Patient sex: M
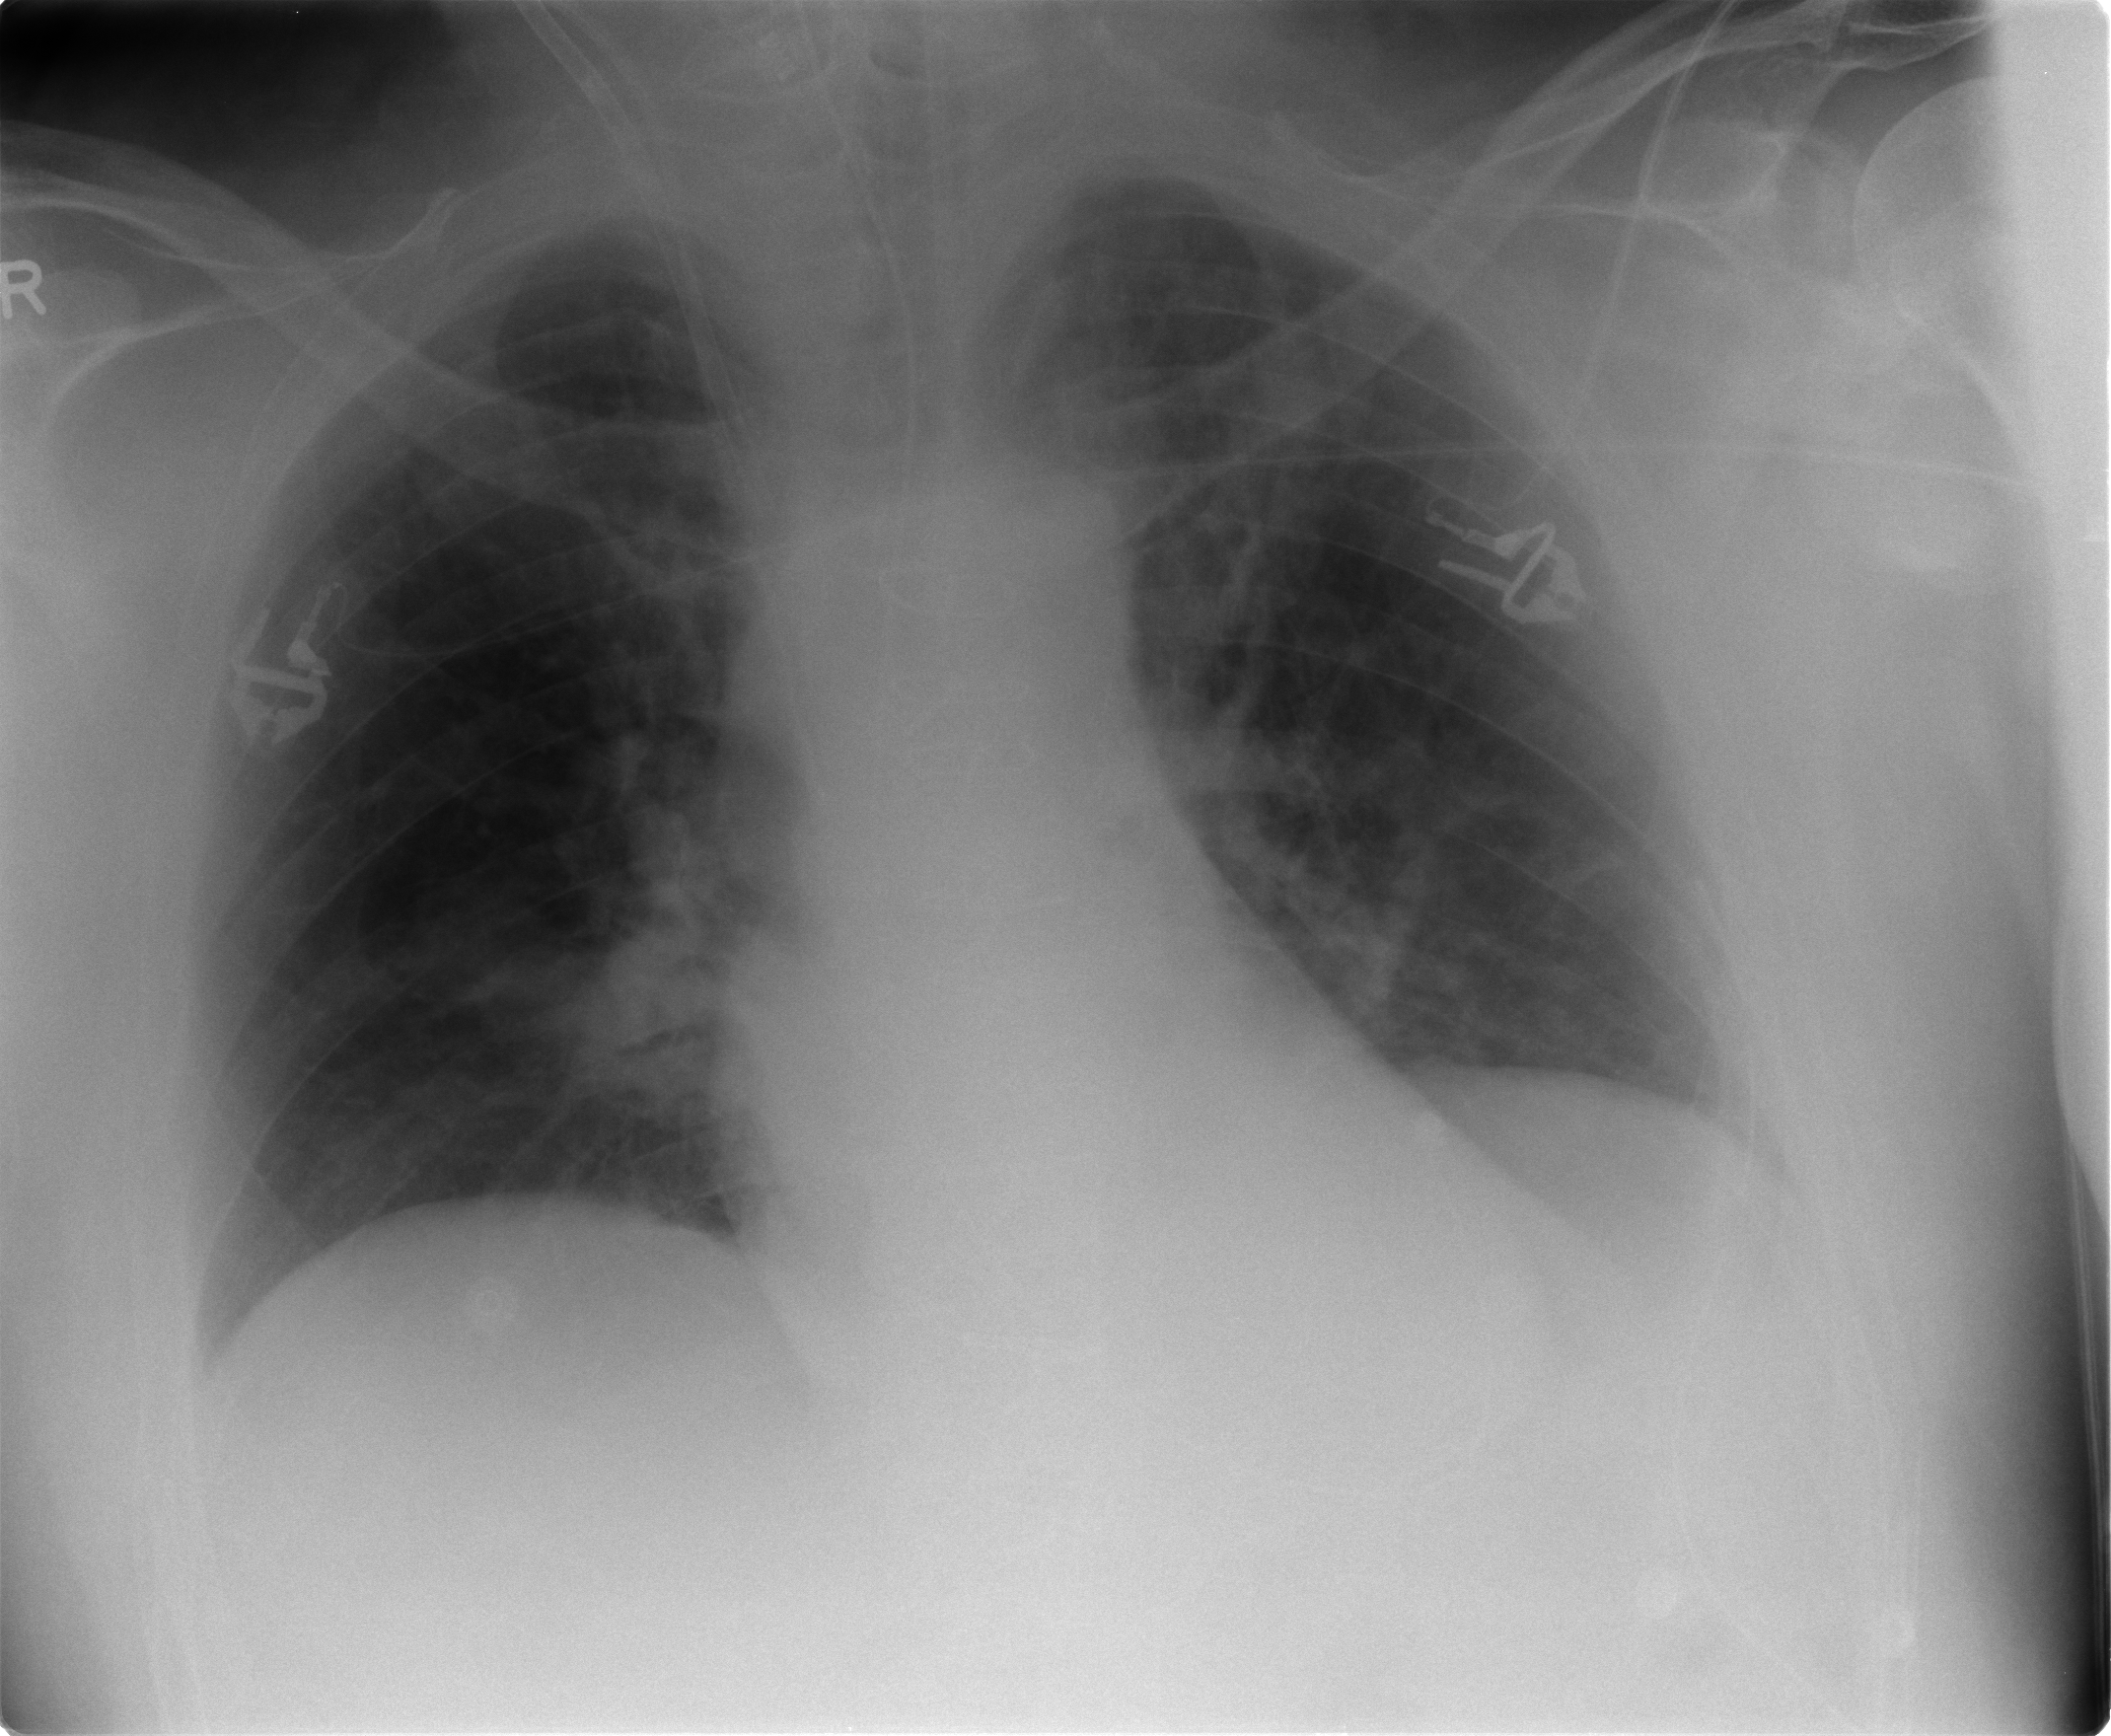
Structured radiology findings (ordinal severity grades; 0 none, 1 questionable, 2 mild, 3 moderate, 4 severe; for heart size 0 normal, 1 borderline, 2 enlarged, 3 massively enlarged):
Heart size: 0
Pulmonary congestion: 1
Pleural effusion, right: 0
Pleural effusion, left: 0
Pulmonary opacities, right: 0
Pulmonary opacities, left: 0
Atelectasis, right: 1
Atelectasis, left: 1